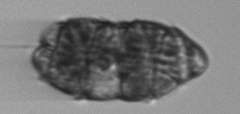
Label: Margalefidinium